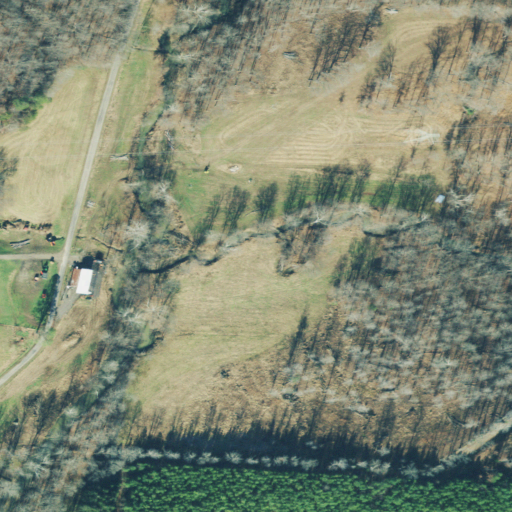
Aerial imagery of valley in Ohio named Pigeonroost Hollow containing deciduous forest, pasture, mixed forest, open development, evergreen forest, and low intensity development